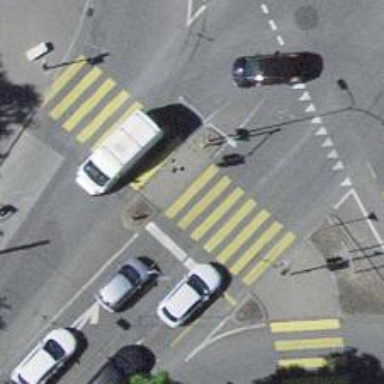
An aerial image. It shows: Crossing with marked traffic signal and island.